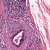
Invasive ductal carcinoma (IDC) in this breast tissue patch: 0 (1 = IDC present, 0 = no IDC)